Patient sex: M
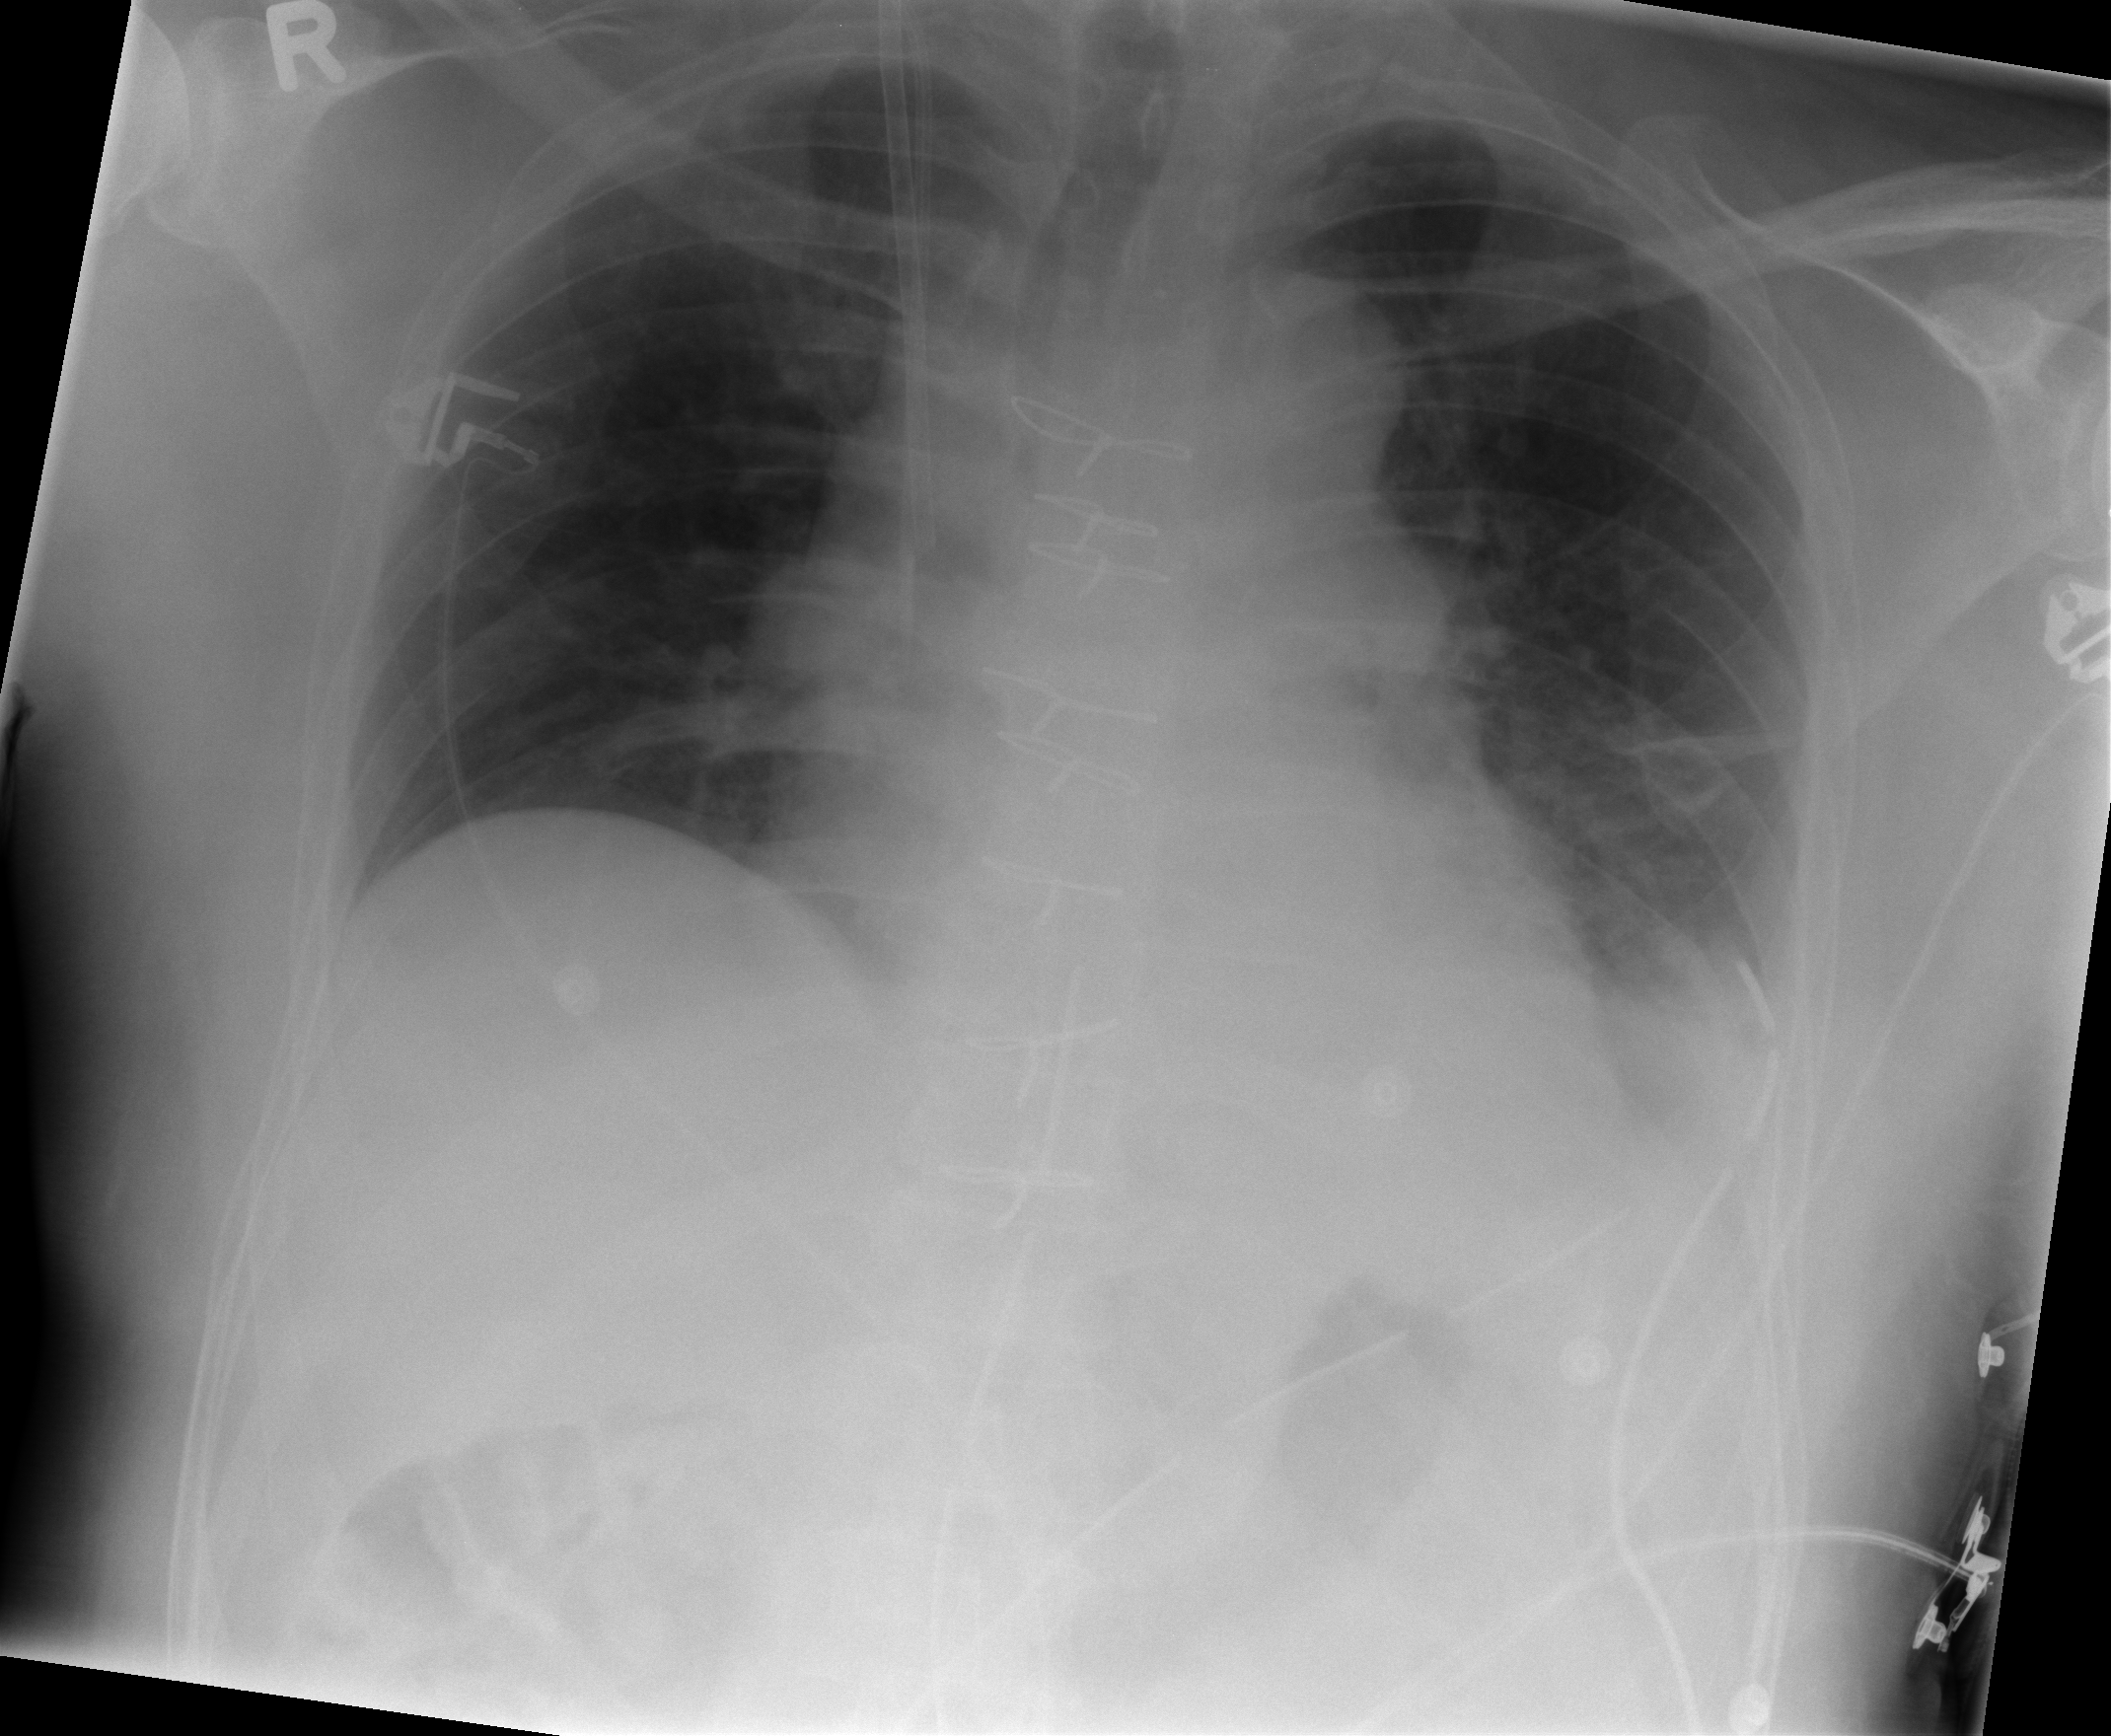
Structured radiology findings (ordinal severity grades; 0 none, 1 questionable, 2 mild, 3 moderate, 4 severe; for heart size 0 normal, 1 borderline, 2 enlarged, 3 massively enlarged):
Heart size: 2
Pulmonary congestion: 2
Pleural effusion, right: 0
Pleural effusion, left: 2
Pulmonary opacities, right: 0
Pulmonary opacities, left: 0
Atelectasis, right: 2
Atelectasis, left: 2